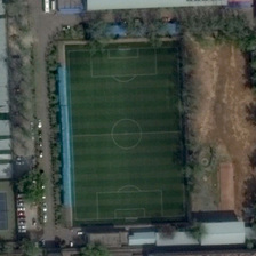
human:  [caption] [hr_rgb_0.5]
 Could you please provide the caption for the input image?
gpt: There is a football field next to it.

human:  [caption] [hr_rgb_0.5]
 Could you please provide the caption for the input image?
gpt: There is a bare land next to the football field.

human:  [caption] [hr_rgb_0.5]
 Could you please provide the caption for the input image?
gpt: Many cars stop at the side of the road.

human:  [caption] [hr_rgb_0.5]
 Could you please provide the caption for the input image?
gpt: Many cars are parked beside the road.

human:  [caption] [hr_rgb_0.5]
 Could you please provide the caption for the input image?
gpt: There's a bare ground next to the football field.